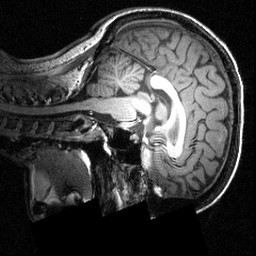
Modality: T1w
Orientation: sagittal
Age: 20
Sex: female
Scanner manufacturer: siemens
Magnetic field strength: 3.951 T
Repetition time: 1.5 s
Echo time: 0.00335 s